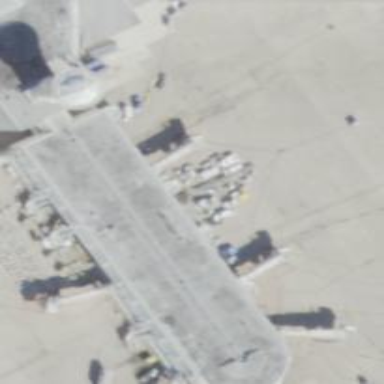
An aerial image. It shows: Airport gate.